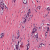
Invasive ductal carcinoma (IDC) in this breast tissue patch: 0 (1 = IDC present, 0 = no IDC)